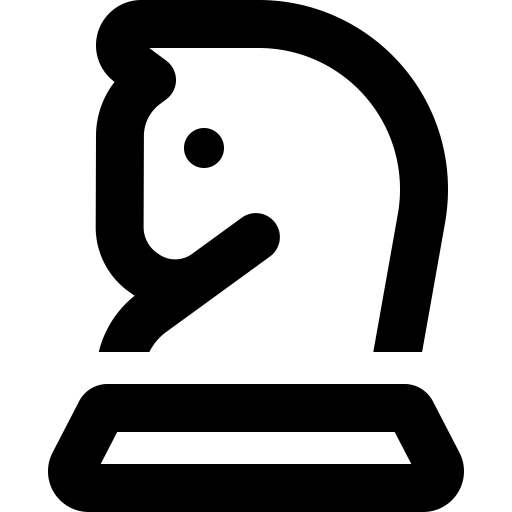
Tags: icon, FontAwesome, fa-icon, outline, chess, knight